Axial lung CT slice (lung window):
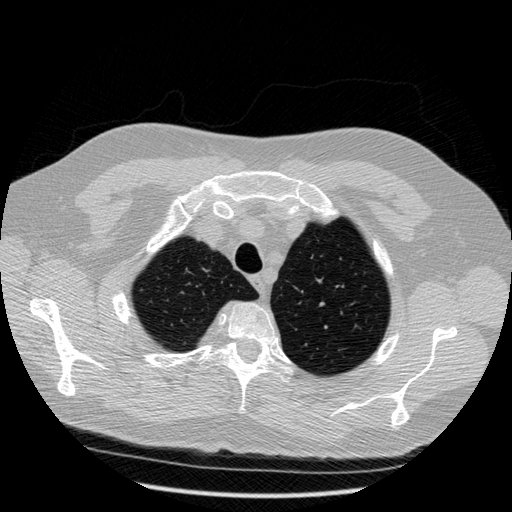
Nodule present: no